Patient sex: M
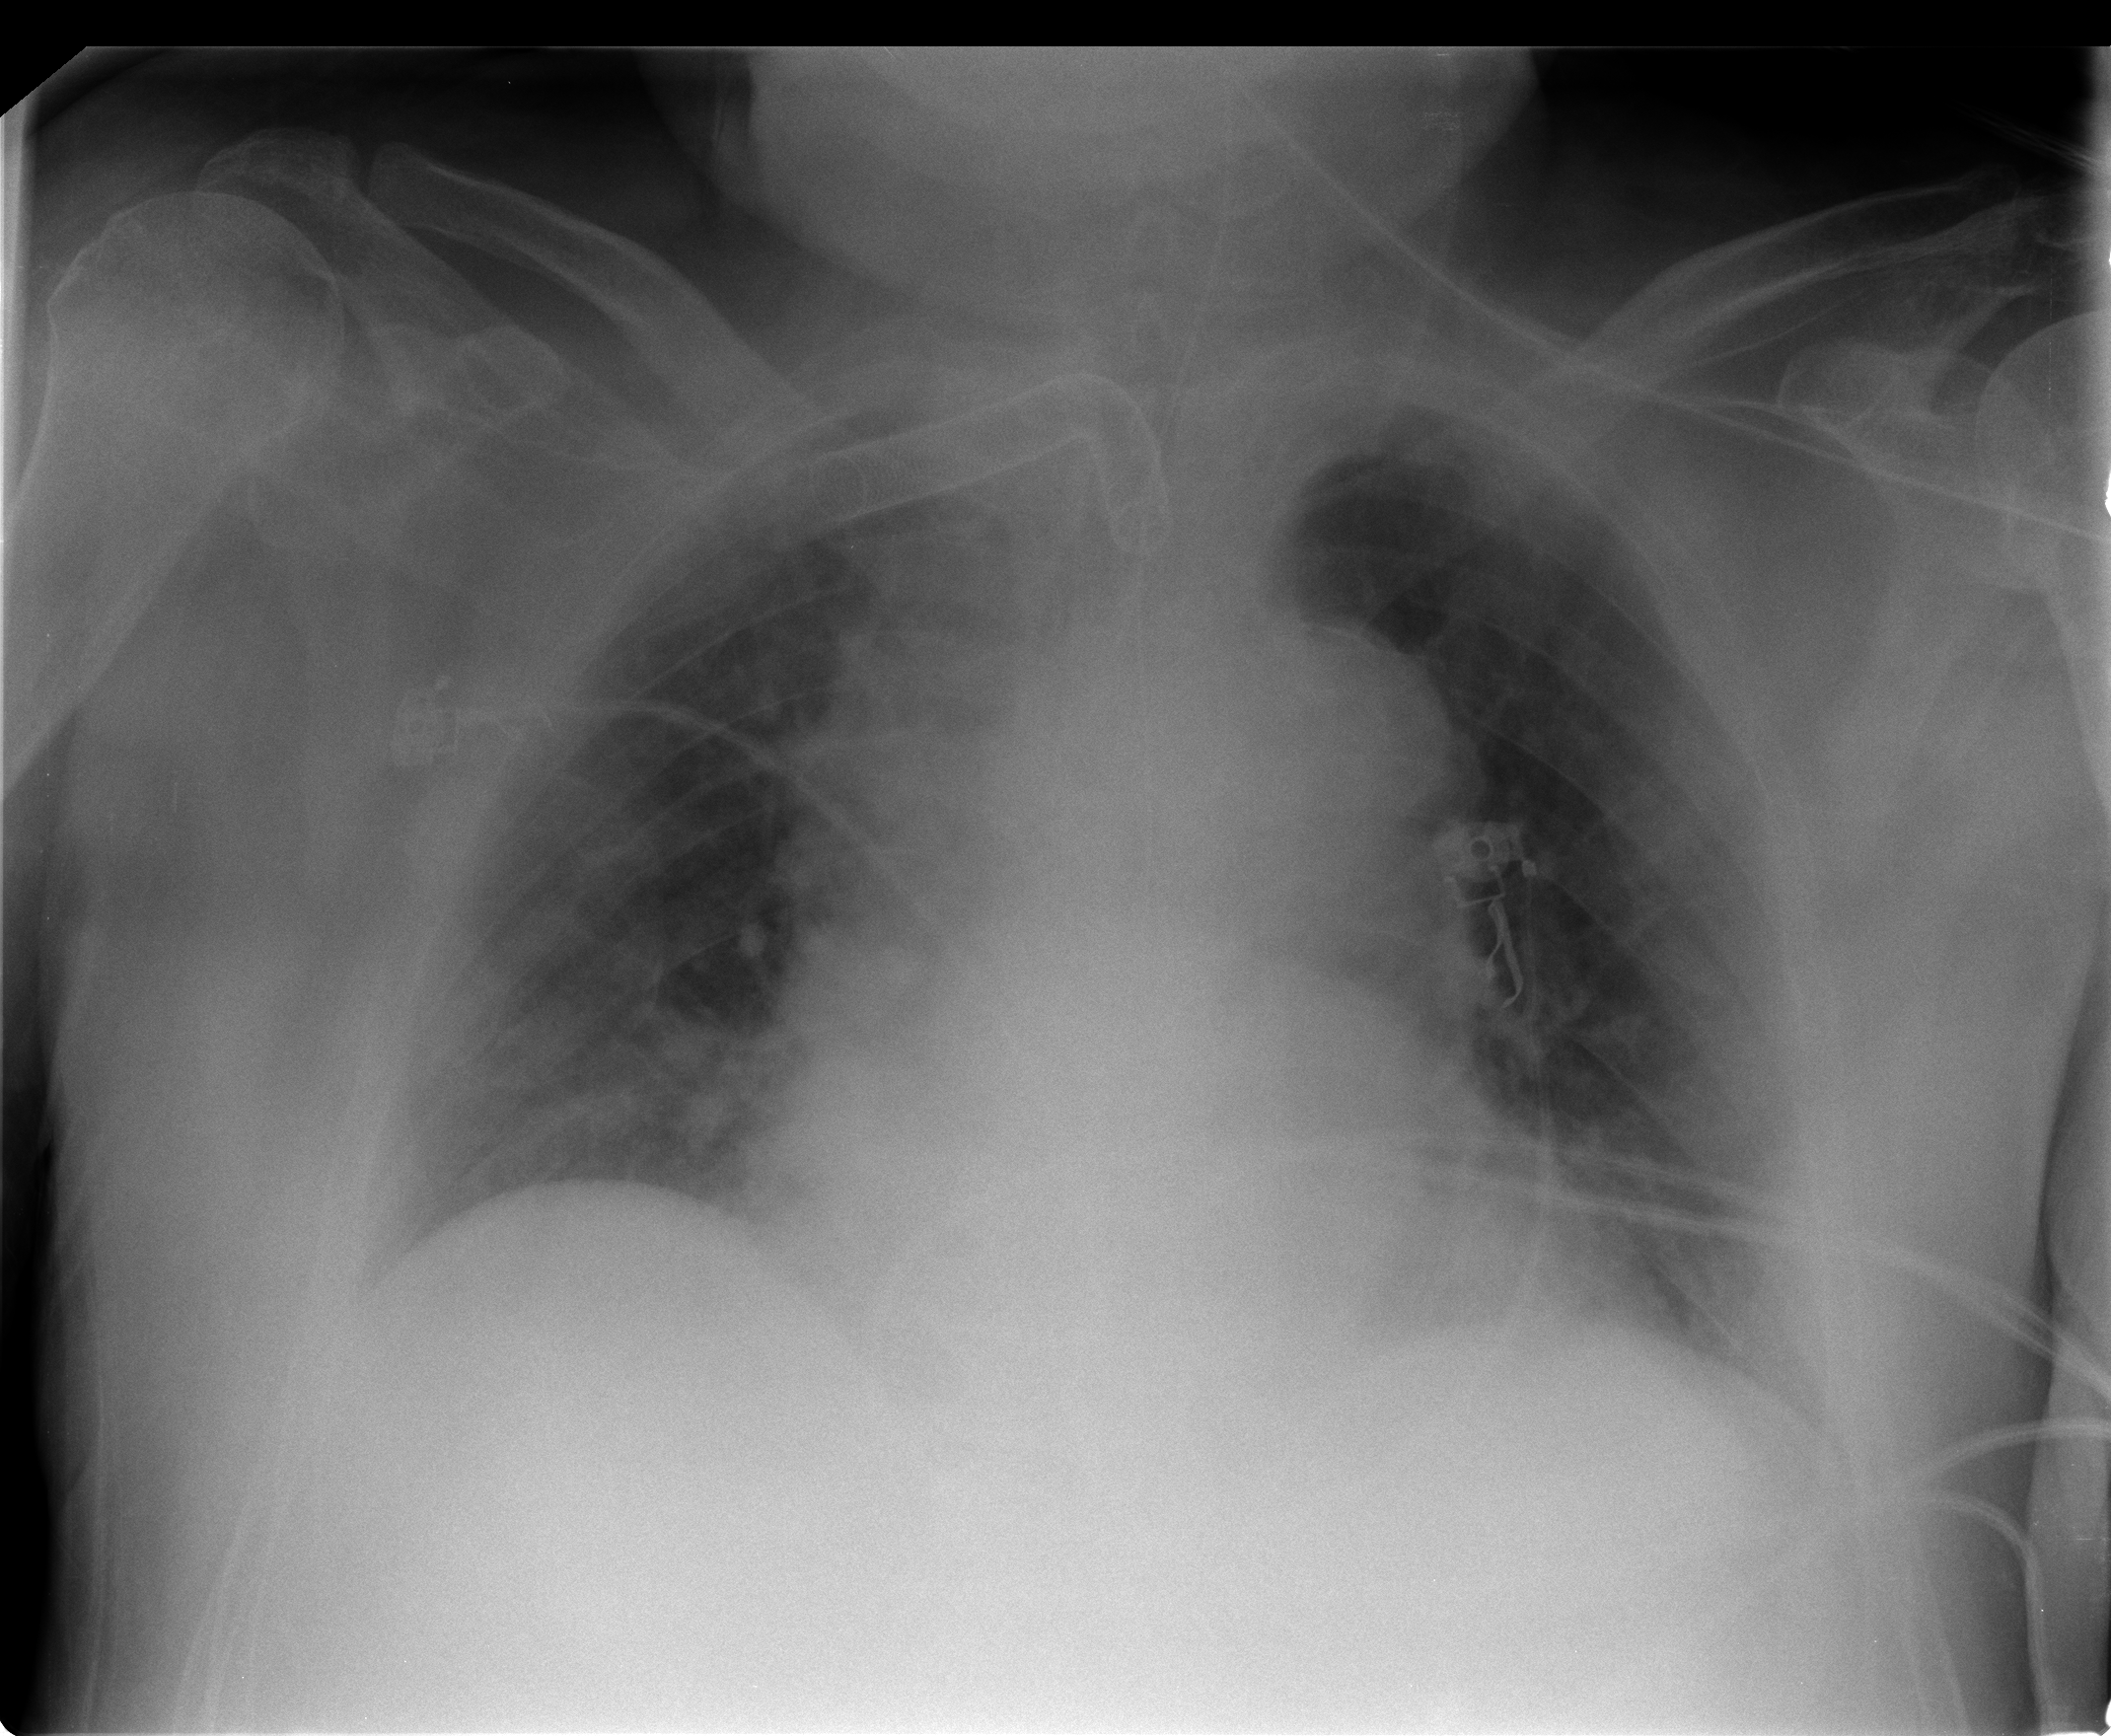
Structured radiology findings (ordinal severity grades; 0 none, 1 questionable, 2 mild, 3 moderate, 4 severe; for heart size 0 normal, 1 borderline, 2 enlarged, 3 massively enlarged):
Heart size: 2
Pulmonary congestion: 2
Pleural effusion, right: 2
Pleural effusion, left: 0
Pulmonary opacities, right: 2
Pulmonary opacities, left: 0
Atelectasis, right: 2
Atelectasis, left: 0